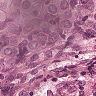
Metastatic tissue present: yes